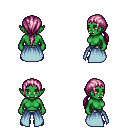
a pixel art fantasy rpg character, female body template, orc, green skin, overskirt, metal pants, pink ponytail hairstyle, maroon shoes, four views (front, back, left, right), 2x2 character sprite sheet, small pixel art, hard edges, no anti-aliasing